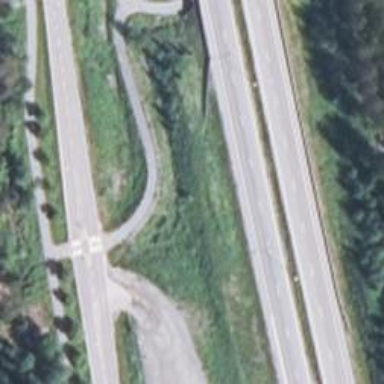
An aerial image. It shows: Asphalt cycle track.